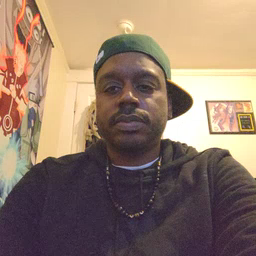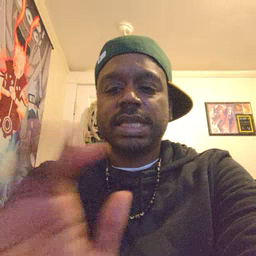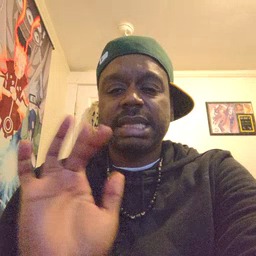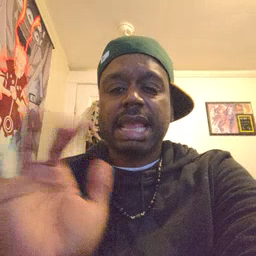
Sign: yucky